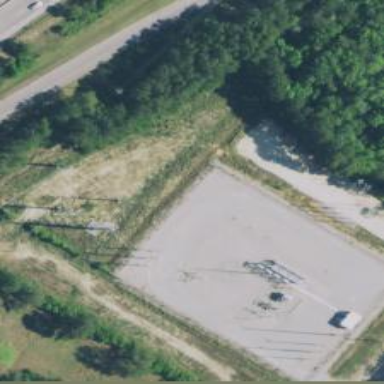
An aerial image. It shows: Distribution substation surrounded by fence.